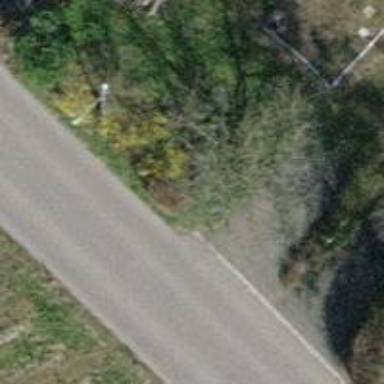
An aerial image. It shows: Termination power pole.